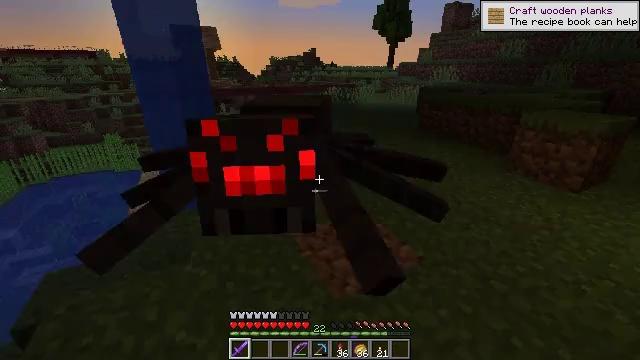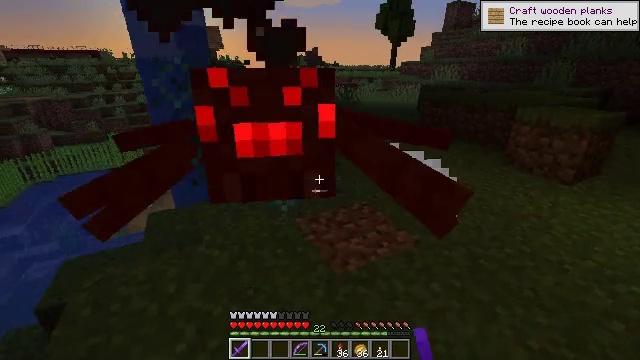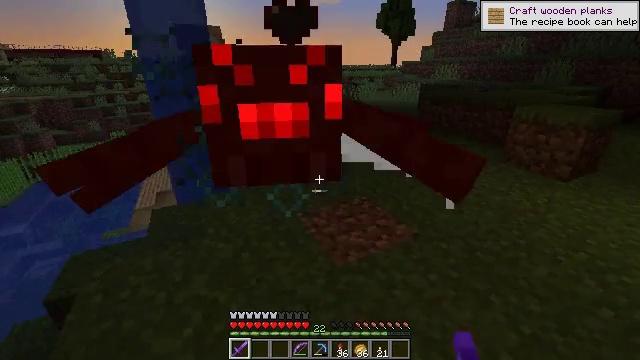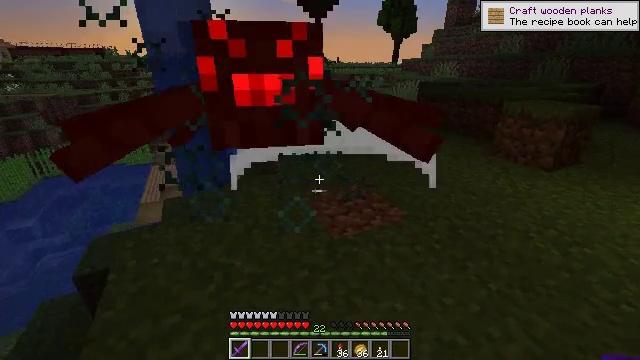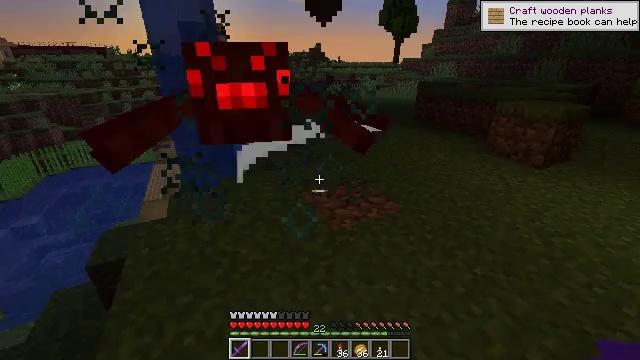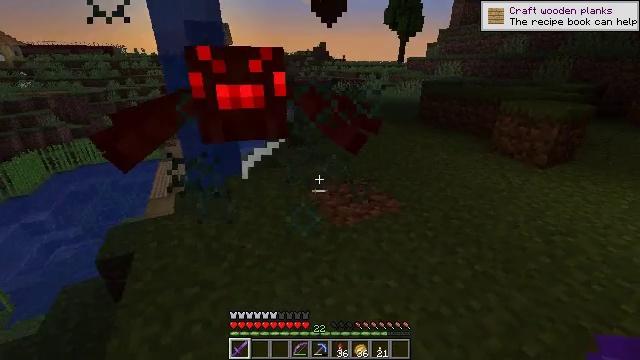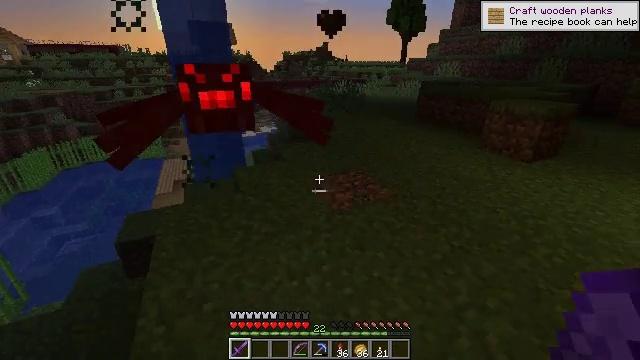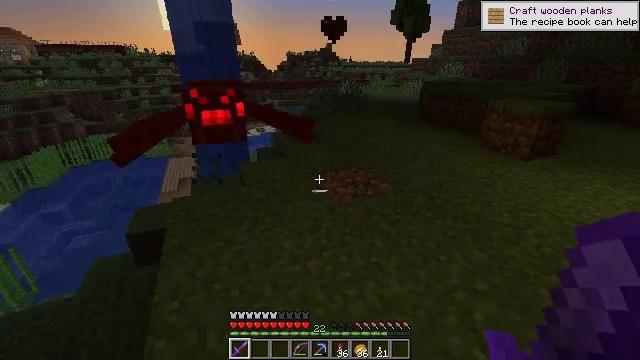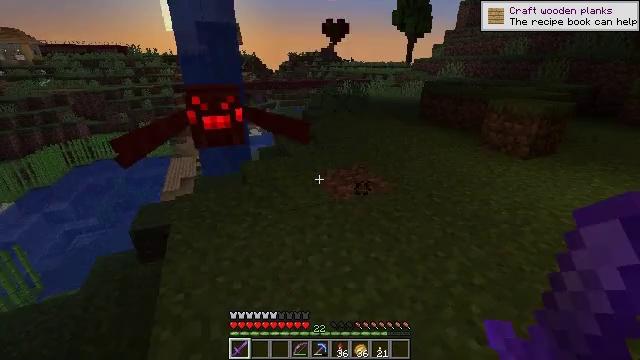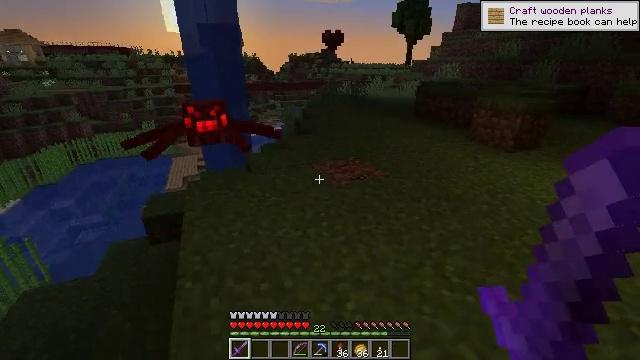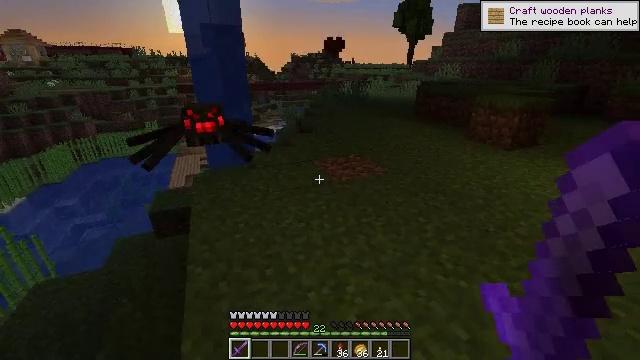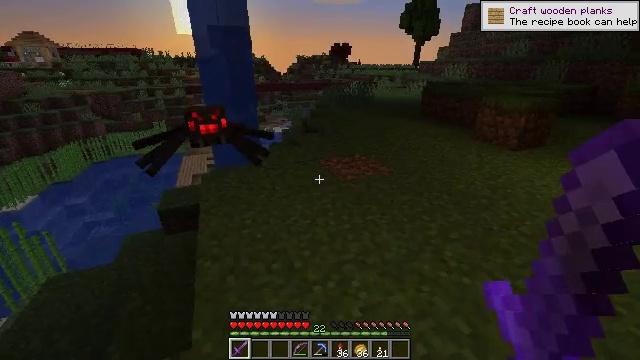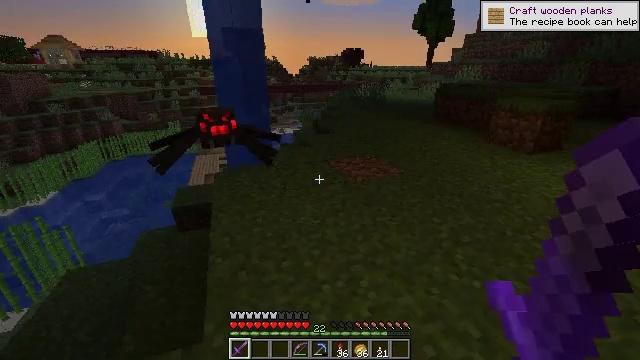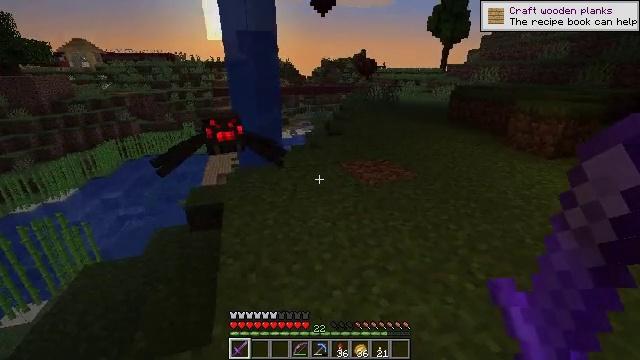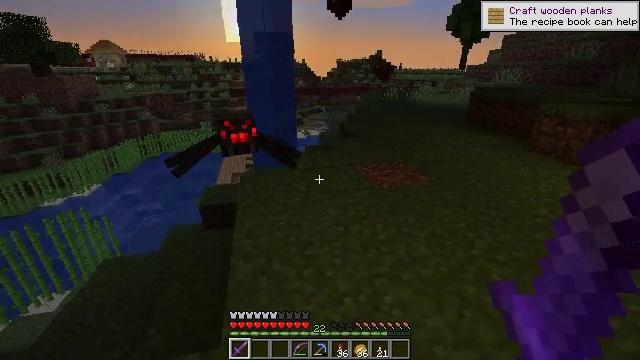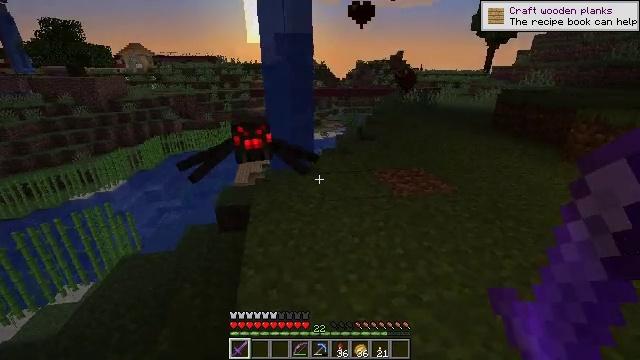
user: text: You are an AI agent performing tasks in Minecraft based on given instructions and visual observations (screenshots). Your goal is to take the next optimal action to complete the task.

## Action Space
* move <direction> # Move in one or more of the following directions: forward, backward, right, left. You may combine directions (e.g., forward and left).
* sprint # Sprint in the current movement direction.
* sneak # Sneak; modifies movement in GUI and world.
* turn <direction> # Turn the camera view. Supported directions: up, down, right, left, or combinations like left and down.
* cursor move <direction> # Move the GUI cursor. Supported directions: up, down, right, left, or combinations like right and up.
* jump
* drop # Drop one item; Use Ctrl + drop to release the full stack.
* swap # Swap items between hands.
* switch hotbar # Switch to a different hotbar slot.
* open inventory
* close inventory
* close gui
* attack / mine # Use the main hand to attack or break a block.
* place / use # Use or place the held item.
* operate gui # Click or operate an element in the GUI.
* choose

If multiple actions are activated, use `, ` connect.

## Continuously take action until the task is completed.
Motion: motion action
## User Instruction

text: Combat the spider.
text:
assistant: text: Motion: move back
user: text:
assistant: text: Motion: move back
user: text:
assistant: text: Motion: move back
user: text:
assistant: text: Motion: move back
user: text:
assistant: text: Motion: move back
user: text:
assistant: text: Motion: move back
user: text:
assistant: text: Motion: move back
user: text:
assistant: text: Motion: move back
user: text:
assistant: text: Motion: move back
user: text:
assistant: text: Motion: no_op
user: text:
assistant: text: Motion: turn left
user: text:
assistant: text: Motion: turn left
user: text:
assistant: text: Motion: move forward, turn left
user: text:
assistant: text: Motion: move forward, turn left
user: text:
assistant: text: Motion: move forward, turn left
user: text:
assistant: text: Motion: move forward, turn left
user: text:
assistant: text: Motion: move forward, turn left
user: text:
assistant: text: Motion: move forward, turn left
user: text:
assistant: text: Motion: turn left
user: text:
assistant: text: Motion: turn left
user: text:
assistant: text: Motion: attack / mine
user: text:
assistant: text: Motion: move back, attack / mine
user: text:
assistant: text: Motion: move back, attack / mine
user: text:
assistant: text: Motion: move back, attack / mine
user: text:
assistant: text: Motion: move back, attack / mine
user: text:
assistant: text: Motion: attack / mine